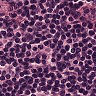
Metastatic tissue present: no